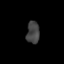
Tissue: lung
Cell type: Epithelial cells
Senescence score: 0.2272
Nuclear area (px): 287
Mean DAPI intensity: 66.39